Question: Im attempting to re-create the following layout seen in the screenshot below.

I wanted to ask whats the best way to go about creating the menu and content section.. im not quite sure on how to join the selected menu option with the content section, any advice would be great
Also should i use ul/li for the menu?
And the top menu bar (where is says create) should i use a big div, with each item as spans inside?
thanks for any help
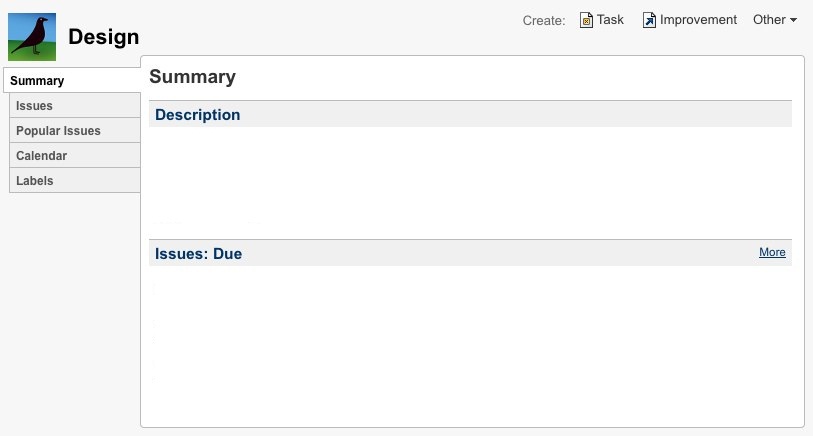
Answer: In order to recreate this layout, you will need to learn a variety of concepts.
First, how to style an unordered list ( '<ul><li>' ) to work as navigation.
Second, you will need to learn how to position elements, either through using 'float:left|right' or 'position:absolute|relative'.
Finally, and perhaps most importantly, you will need to learn how to use either Google Chrome's Developer Tools or Mozilla Firefox's Firebug, as these are indispensable tools for reading and writing html/css. Specifically, you will need these tools in order to inspect the code for other websites to see how they implemented their design. This is perhaps one of the best ways to learn code (at least it was for me).
Providing a detailed description of how to do all of this would take too long and really detract from the valuable learning experience you will get from googling, fiddling around in the original source code, and trying to recreate it in your own site. If at any point in that stage you have trouble implementing something, then by all means come back to stackoverflow and ask for help :)